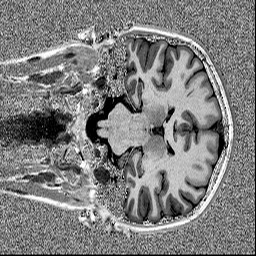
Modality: MP2RAGE
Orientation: coronal
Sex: female